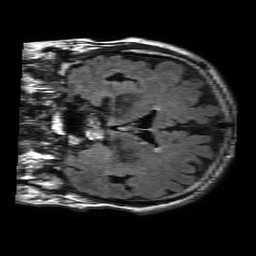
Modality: FLAIR
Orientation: coronal
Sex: male
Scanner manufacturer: philips
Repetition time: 11 s
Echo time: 0.125 s